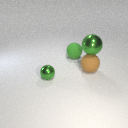
small green metal sphere in front of large green rubber sphere